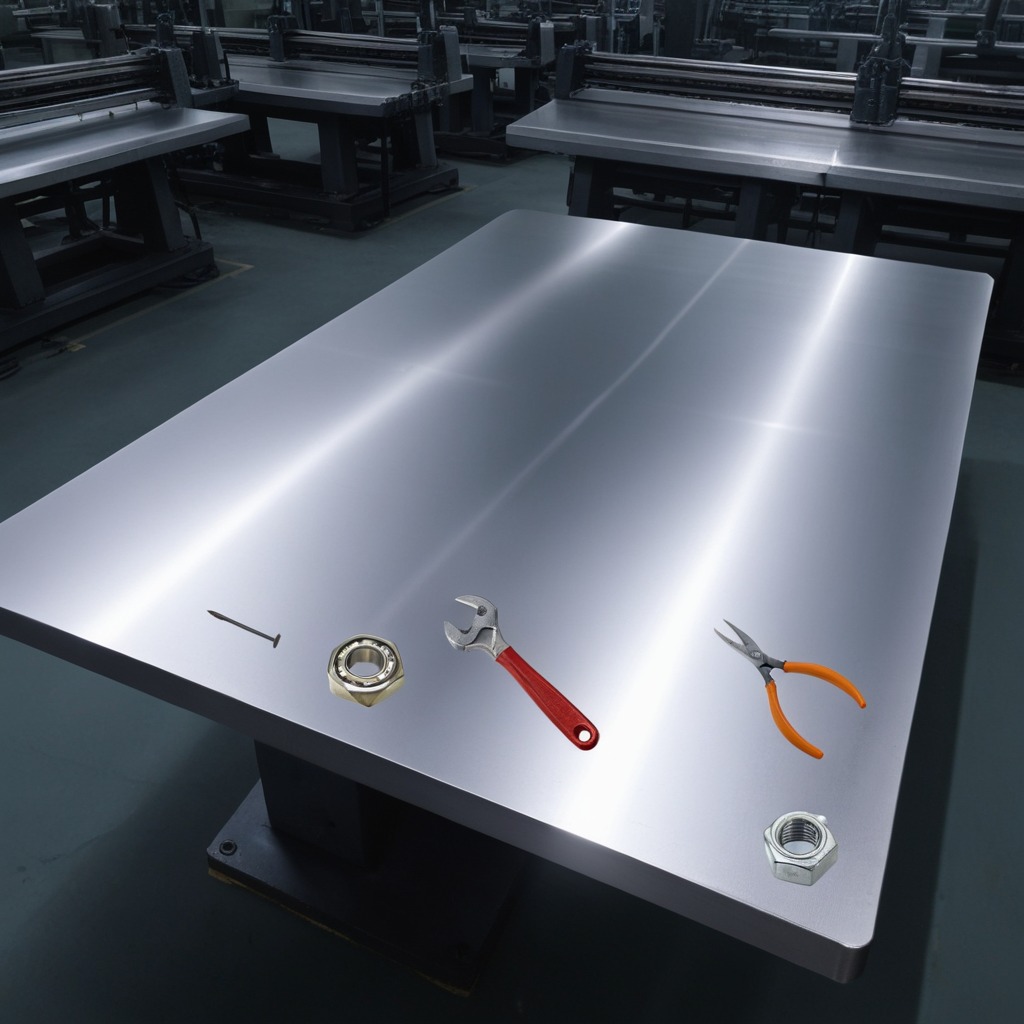
A metal ball bearing, an iron nail, pliers, a metal nut, and a wrench are lying on the tabletop.